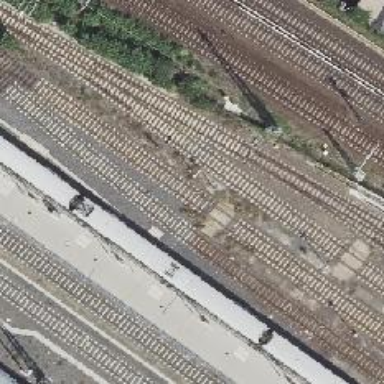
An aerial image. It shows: Railway signal.